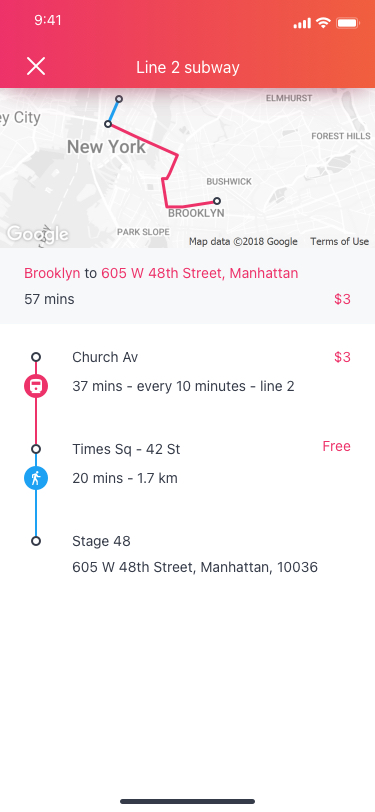
Text in this UI design:
$3
Free
Church Av
37 mins - every 10 minutes - line 2
Times Sq - 42 St
20 mins - 1.7 km
Stage 48
605 W 48th Street, Manhattan, 10036
Brooklyn to 605 W 48th Street, Manhattan
57 mins
$3